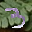
Label: 3